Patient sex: M
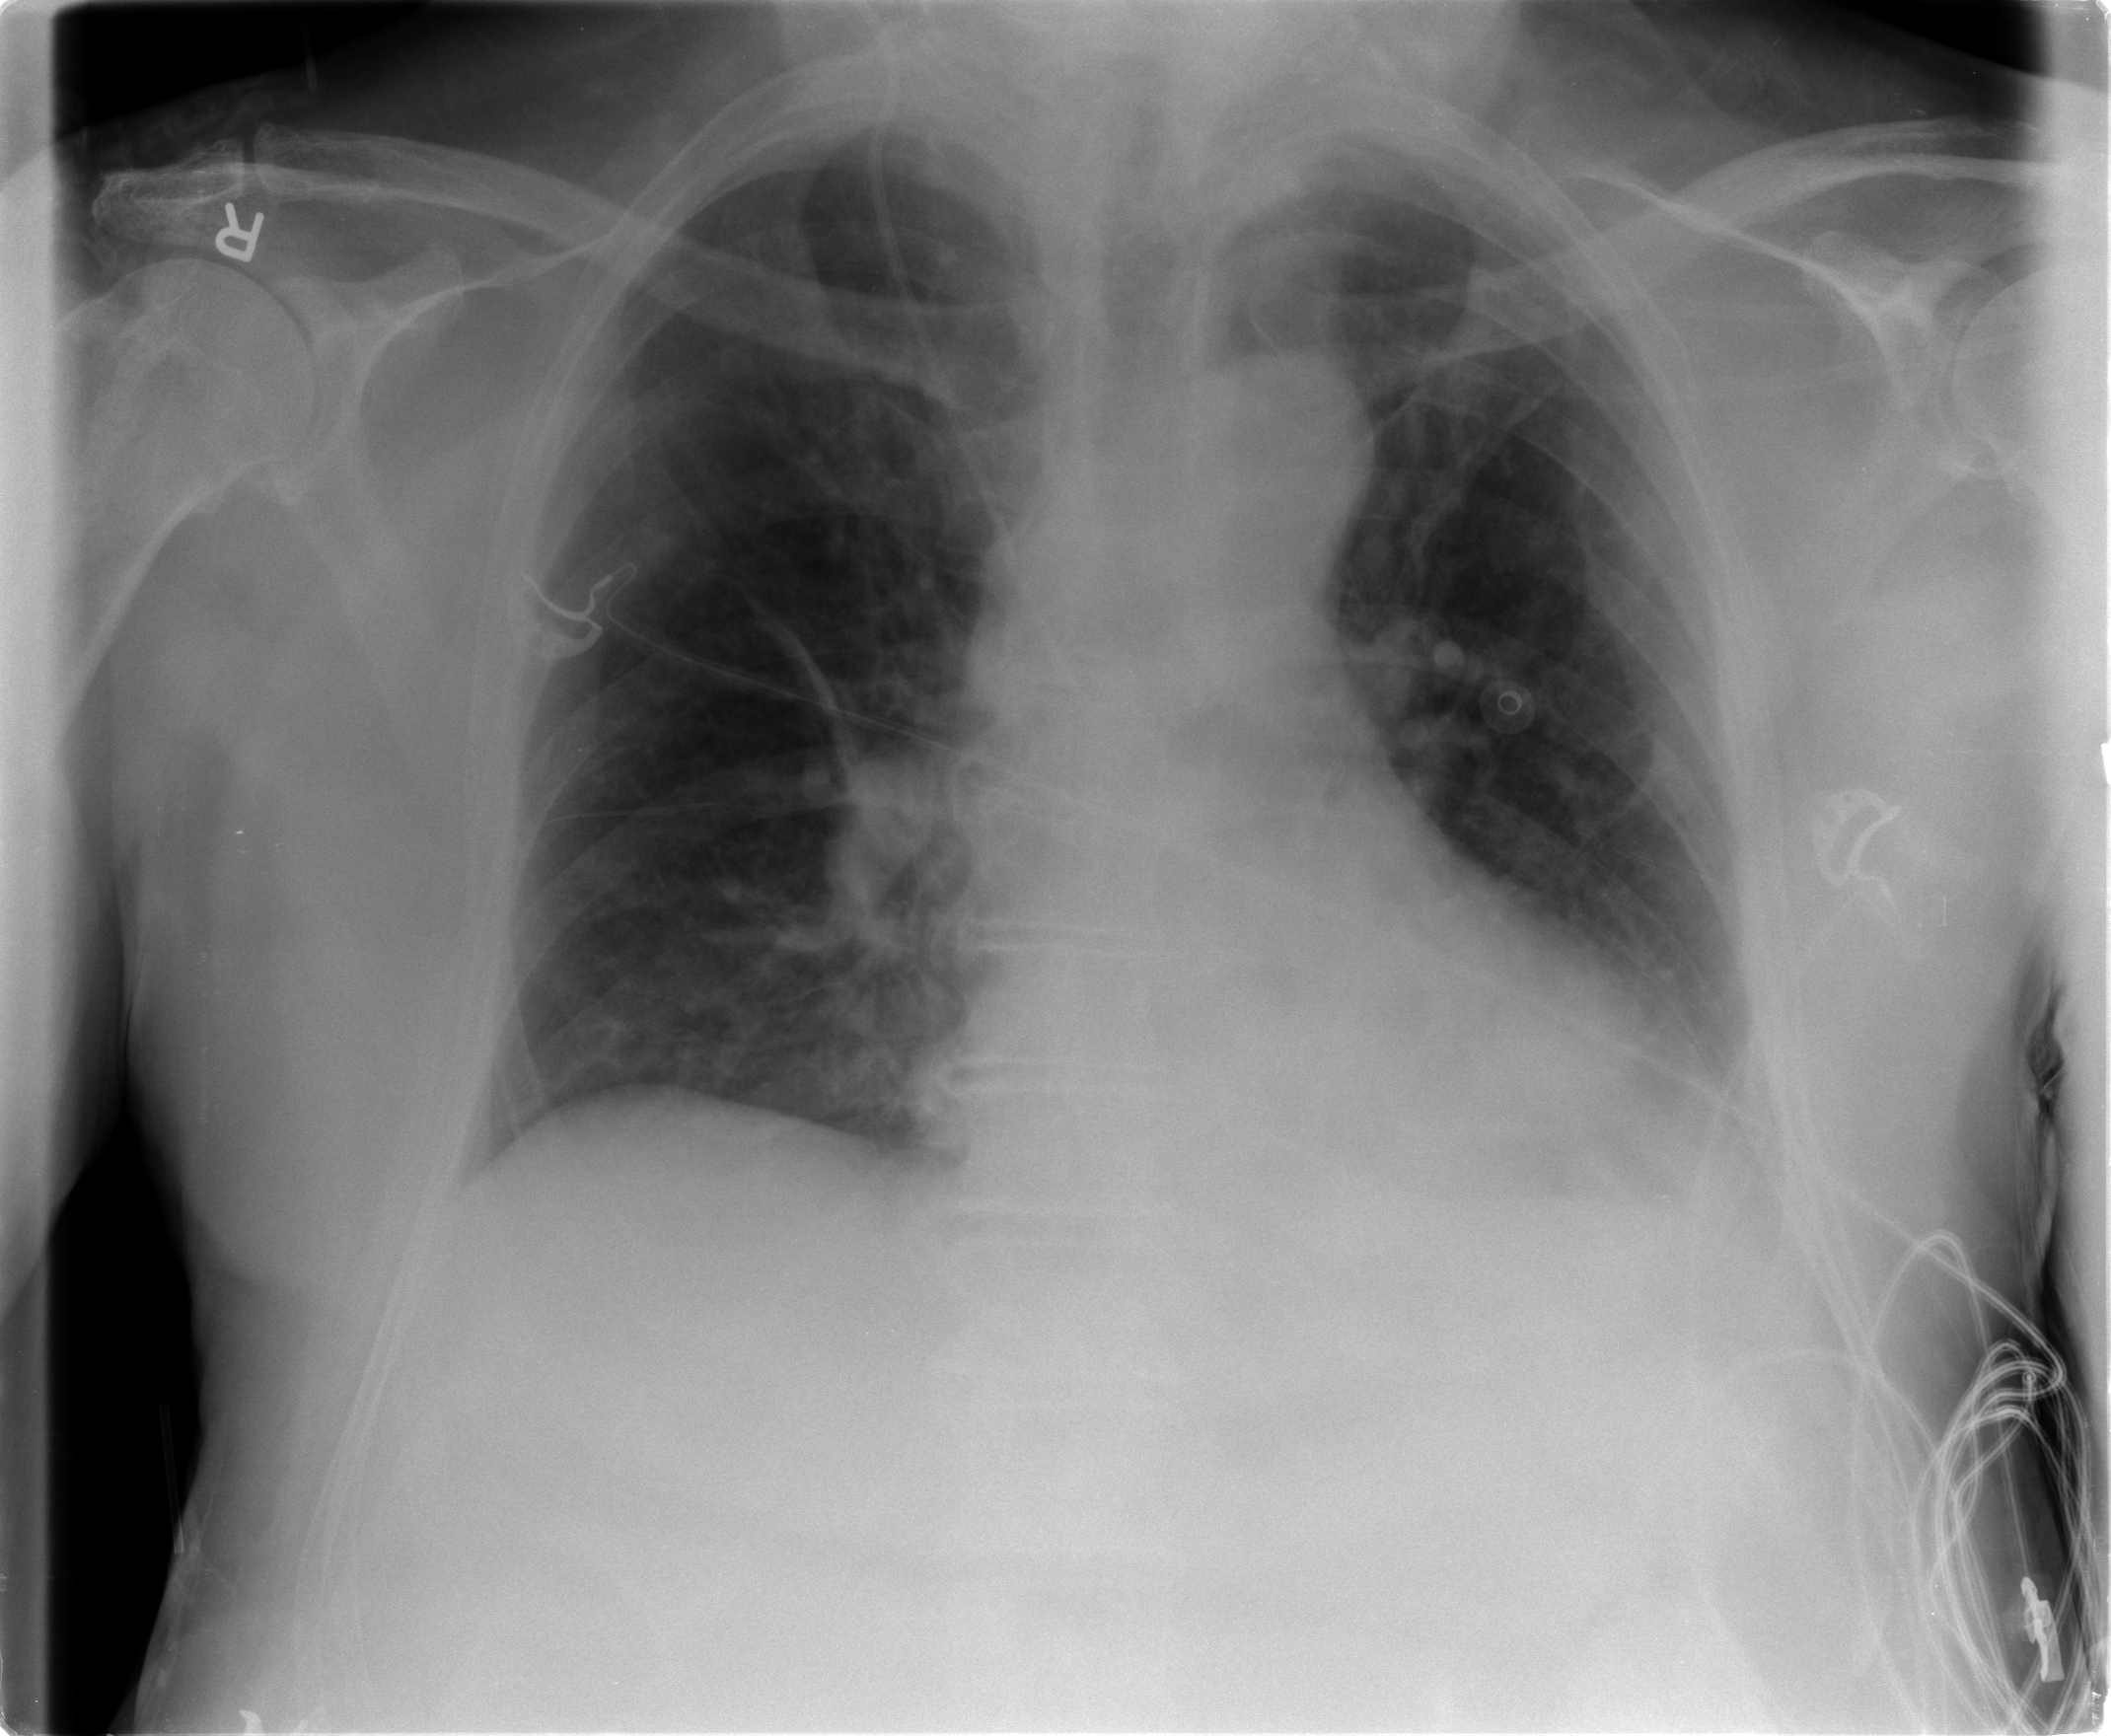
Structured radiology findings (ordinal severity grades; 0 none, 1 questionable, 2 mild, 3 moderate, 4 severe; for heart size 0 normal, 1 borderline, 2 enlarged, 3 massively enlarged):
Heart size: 1
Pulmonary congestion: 1
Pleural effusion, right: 0
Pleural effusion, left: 2
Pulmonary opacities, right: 0
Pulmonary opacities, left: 0
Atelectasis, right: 1
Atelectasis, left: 0